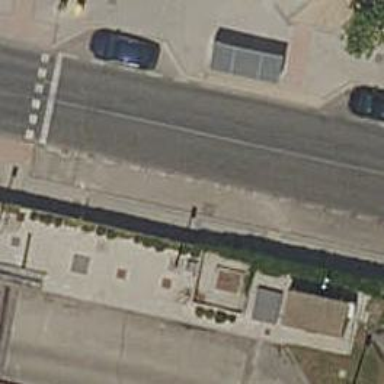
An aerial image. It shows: Motorcycle parking area.